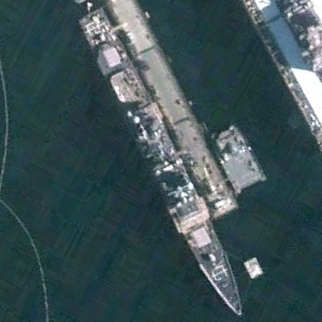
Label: cruiser